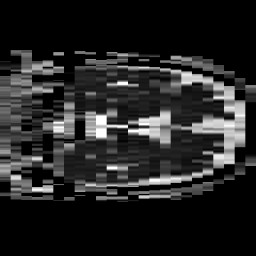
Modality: ADC
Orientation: coronal
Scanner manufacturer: philips
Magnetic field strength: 3 T
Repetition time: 3.756 s
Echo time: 0.05947 s